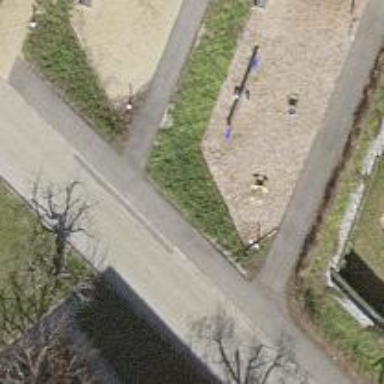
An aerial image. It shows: Sidewalk.